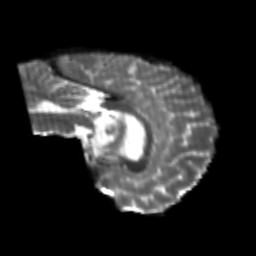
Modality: T2w
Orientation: sagittal
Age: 23
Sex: male
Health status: healthy
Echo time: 0.074 s